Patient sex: F
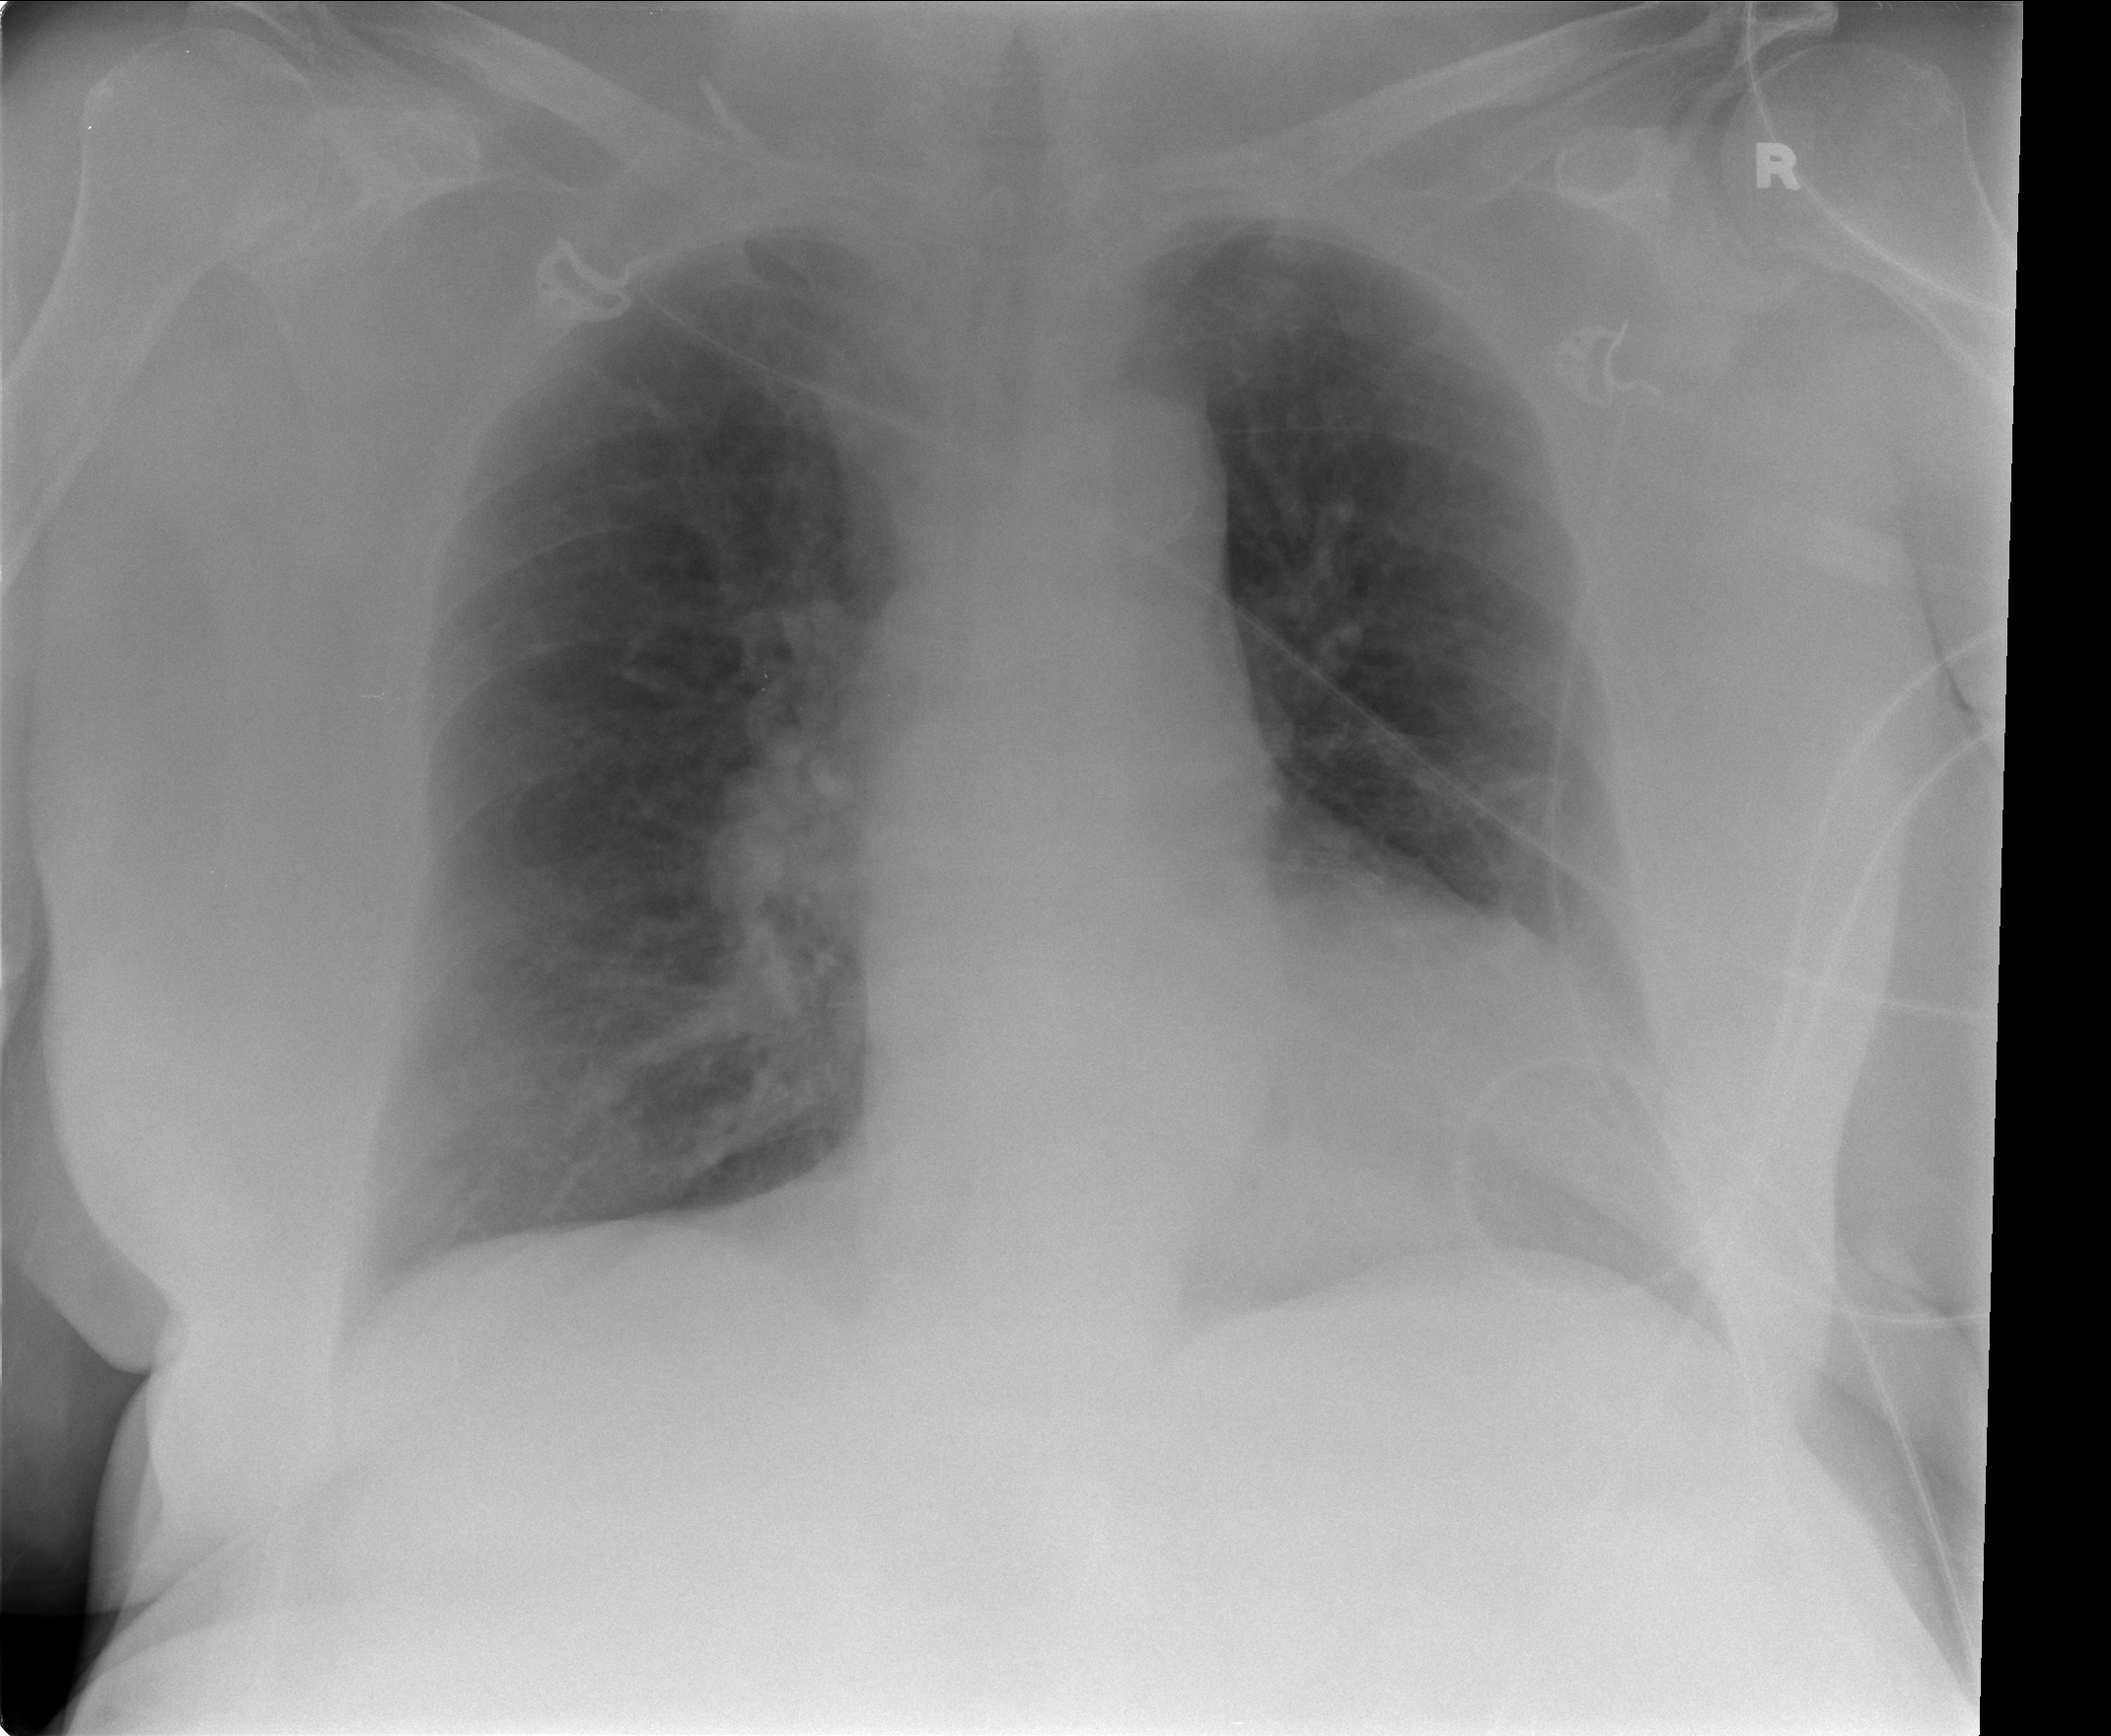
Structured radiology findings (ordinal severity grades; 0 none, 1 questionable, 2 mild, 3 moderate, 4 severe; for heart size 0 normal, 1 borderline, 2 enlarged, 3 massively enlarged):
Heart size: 0
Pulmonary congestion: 2
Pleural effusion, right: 0
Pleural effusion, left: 0
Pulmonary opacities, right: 0
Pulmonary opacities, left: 0
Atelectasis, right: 0
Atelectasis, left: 0